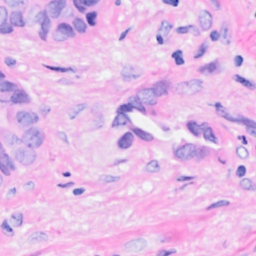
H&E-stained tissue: Breast